Field crop: maize
Growth stage: 1
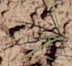
Species: lolium